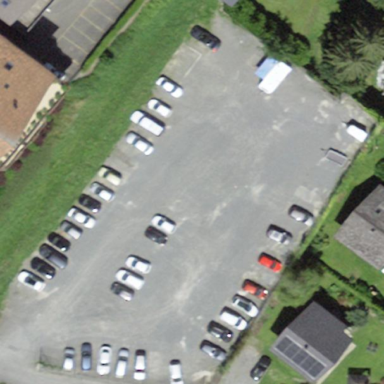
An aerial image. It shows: Parking area with surface.